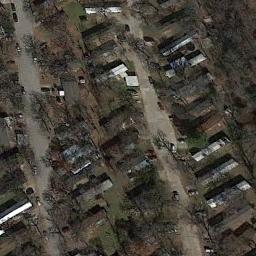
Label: mobile_home_park